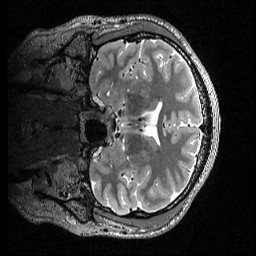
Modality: T2w
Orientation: coronal
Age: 25
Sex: male
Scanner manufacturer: siemens
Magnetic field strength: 3 T
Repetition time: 3.2 s
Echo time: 0.56 s